Question: I have set thumb image of a seek bar but my thumb looks little below of seek bar. How to set thumb at proper position of a seekbar. Have a look on the attached image
'''
<SeekBar android:id="@+id/PP_Player_SeekBar"
android:thumb="@drawable/music_player_playerhead"
android:paddingLeft="8dip"
android:paddingRight="8dip"
android:progressDrawable="@drawable/seekbar_drawable_xml_background"
android:layout_width="236dip"
android:layout_centerHorizontal="true"
android:layout_height="wrap_content"
android:layout_marginTop="47dip"></SeekBar>
'''
Thanks
Sunil Kumar Saoo
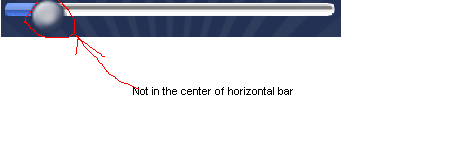
Answer: Set minHeight and maxHeight same as the height of seekbar. eg
'''
<SeekBar
android:id="@+id/PP_Player_SeekBar"
android:thumb="@drawable/music_player_playerhead"
android:paddingLeft="8dip"
android:paddingRight="8dip"
android:progressDrawable="@drawable/seekbar_drawable_xml_background"
android:layout_width="236dip"
android:layout_centerHorizontal="true"
android:layout_height="wrap_content"
android:layout_marginTop="47dip"
android:minHeight="11dip"
android:maxHeight="11dip" />
'''
See the following url
<URL>